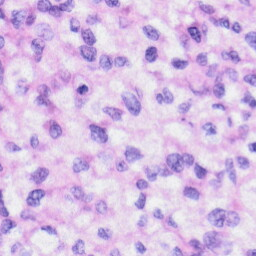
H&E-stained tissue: Liver